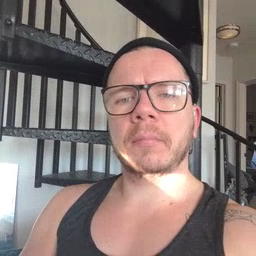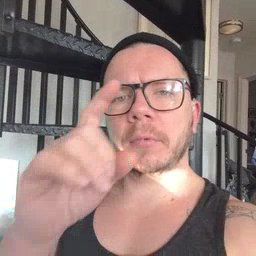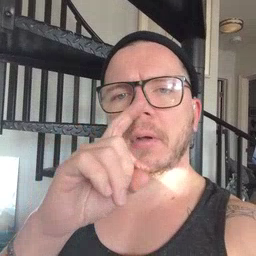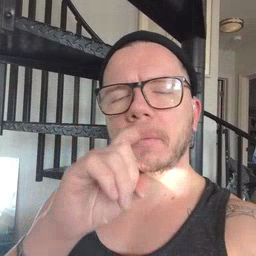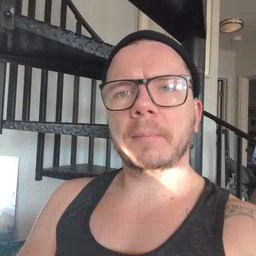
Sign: doll